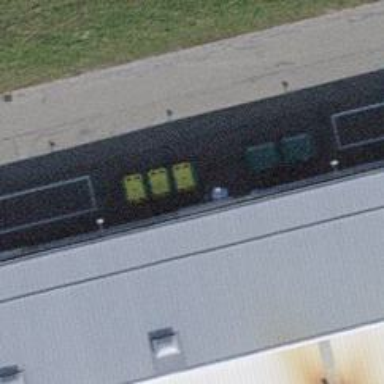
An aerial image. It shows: Recycling container at amenity designated for recycling.